Field crop: tomato
Growth stage: 1
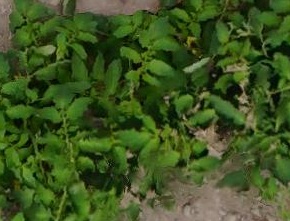
Species: tomato